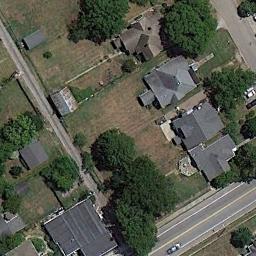
Label: residential